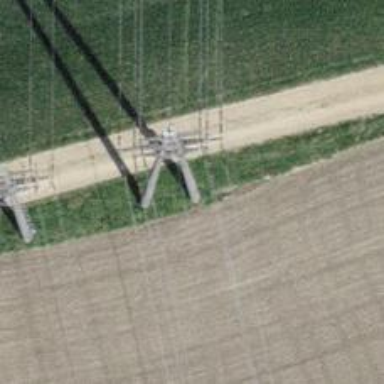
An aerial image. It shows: Power pole.